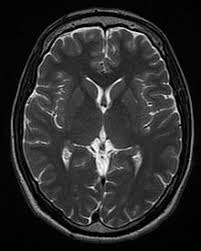
Label: notumor